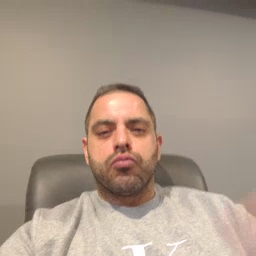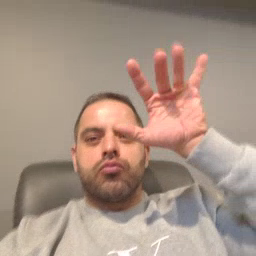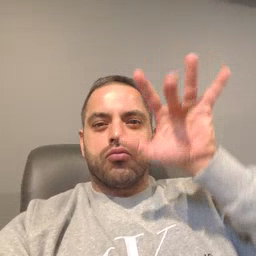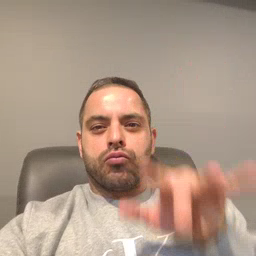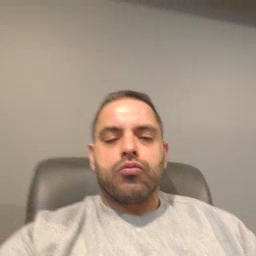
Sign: snow